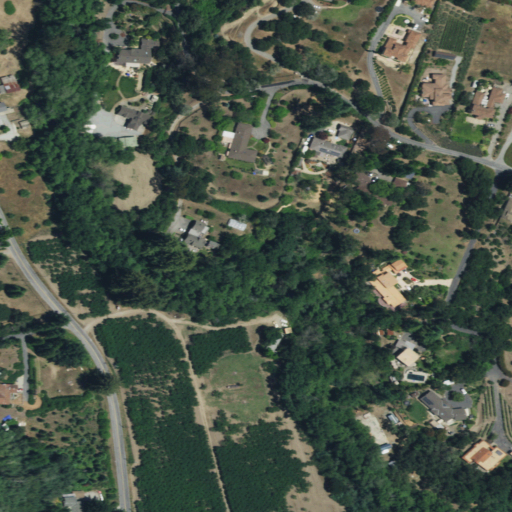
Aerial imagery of valley in California named Eureka Canyon containing open development, mixed forest, grassland, low intensity development, and shrub